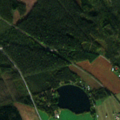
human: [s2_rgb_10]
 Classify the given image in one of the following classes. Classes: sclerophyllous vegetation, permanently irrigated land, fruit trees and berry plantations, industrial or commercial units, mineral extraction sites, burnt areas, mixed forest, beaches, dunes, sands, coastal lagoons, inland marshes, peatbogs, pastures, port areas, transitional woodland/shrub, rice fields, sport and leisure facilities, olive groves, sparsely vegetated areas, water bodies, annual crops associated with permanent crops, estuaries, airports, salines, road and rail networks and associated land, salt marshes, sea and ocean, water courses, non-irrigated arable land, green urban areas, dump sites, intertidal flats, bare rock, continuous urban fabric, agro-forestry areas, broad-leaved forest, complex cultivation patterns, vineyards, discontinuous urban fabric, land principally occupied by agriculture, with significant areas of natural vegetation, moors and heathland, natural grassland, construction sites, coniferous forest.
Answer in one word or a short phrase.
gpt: non-irrigated arable land, coniferous forest, mixed forest